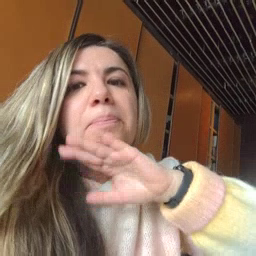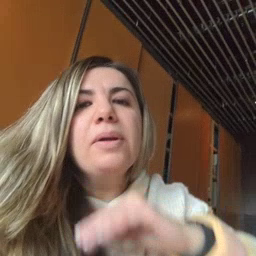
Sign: pig